Interaction volume radius: 5 \u00c5
Interaction volume height: 15 \u00c5
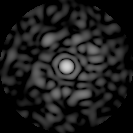
Disorder parameter: 0.8127